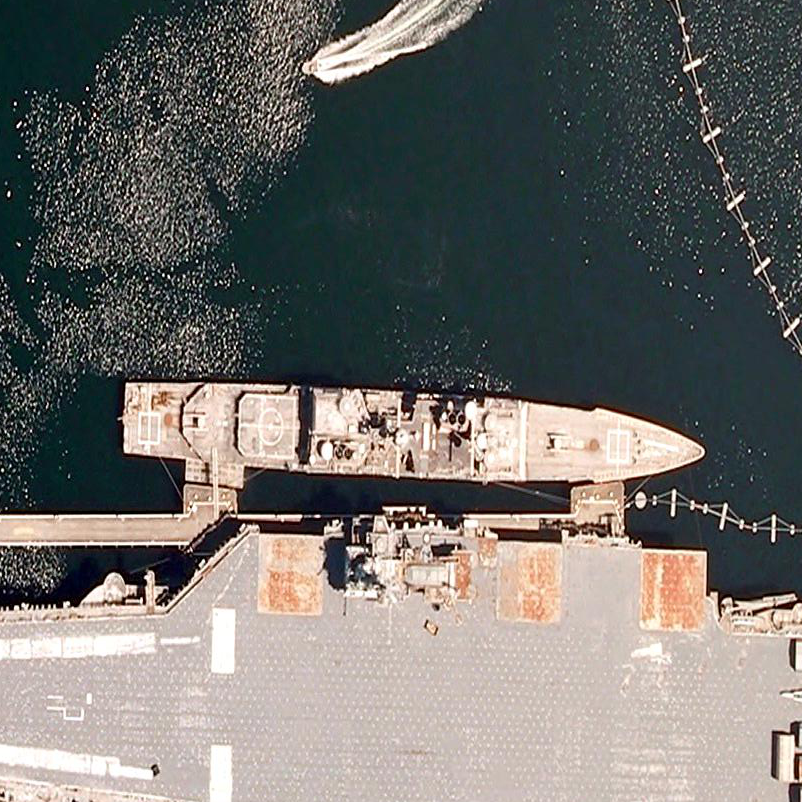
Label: cruiser